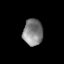
Tissue: lung
Cell type: Epithelial cells
Senescence score: 0.2363
Nuclear area (px): 508
Mean DAPI intensity: 131.057